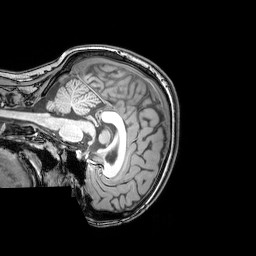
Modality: T1w
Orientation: sagittal
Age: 22
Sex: female
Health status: healthy
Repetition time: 0.081 s
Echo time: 0.037 s